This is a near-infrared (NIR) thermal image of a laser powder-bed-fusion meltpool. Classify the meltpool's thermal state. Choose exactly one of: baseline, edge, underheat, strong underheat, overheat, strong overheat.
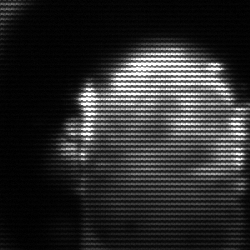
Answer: baseline